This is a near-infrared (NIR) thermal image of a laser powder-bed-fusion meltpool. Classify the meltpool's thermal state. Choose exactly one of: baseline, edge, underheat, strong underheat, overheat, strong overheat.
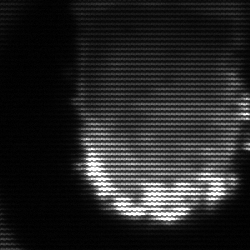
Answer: baseline